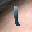
Label: 1